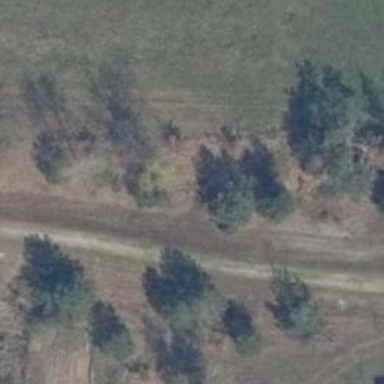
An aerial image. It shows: Row of trees in natural setting.